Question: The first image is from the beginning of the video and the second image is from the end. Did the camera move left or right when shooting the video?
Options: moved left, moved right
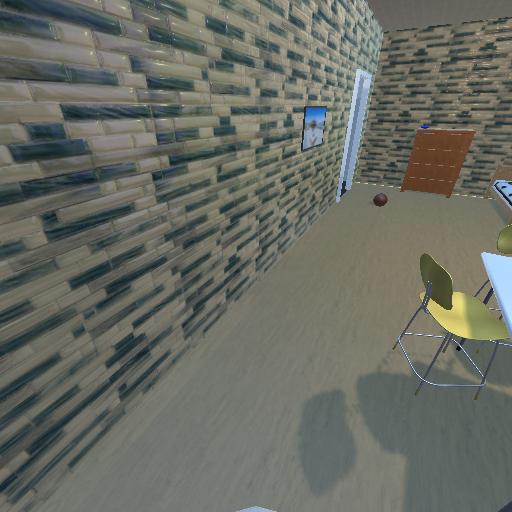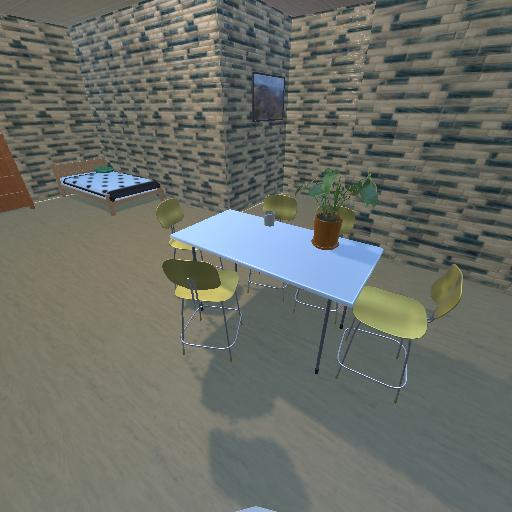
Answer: moved left